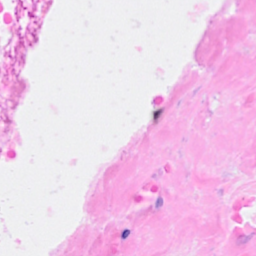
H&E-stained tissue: Breast